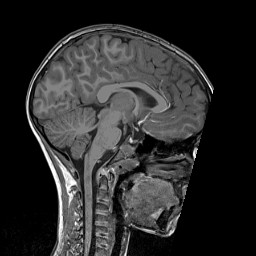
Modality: T1w
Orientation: sagittal
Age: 8
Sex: male
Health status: ill